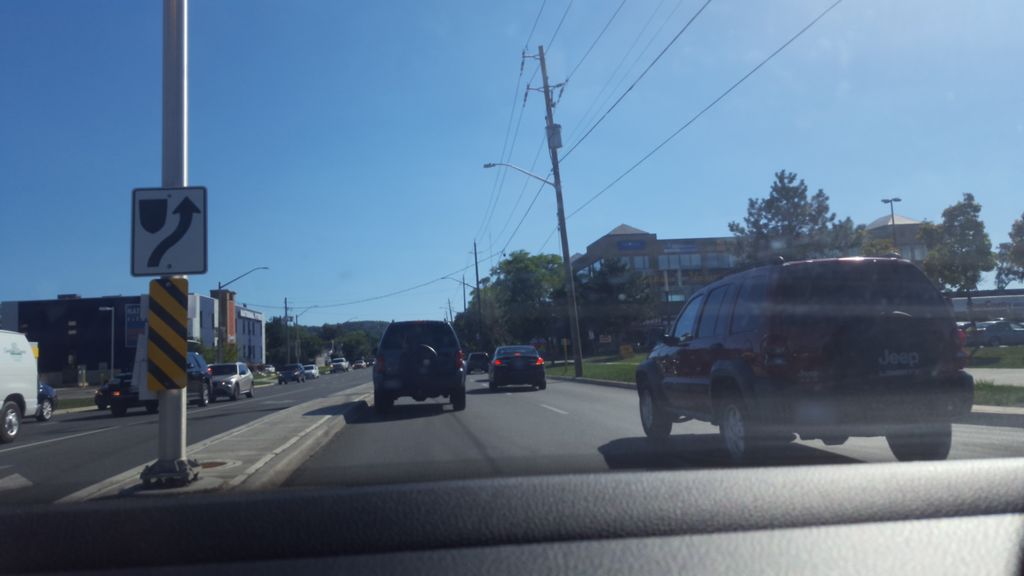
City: hamilton